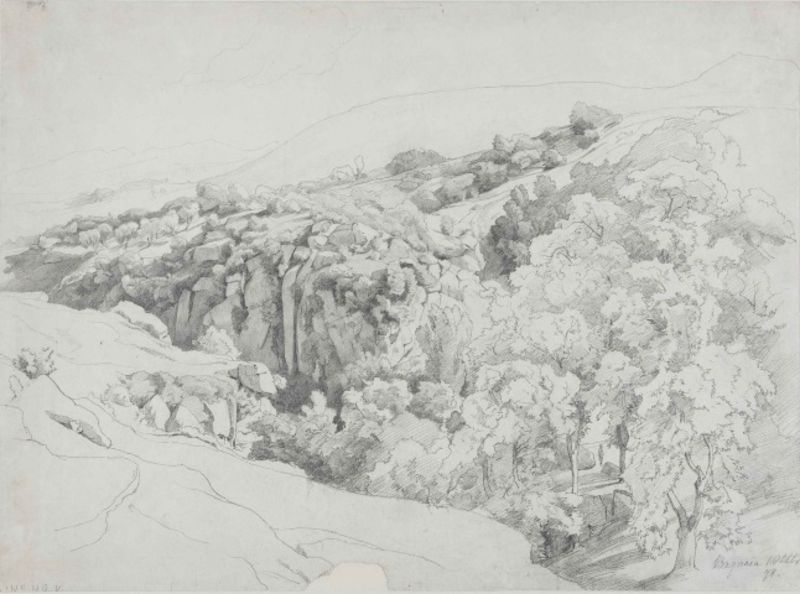
Titel: Landschaft bei Bagnaia
Künstler: Edmund Friedrich Kanoldt
Standort: Karlsruhe
Institution: Staatliche Kunsthalle Karlsruhe
Schlagwörter: baum, berg, blätter, dunkel, felsen, gemälde, gestein, himmel, laub, schatten, wasser, weiß, wolken, aquarell, bäume, fluss, landschaft, äste, grau, hell, licht, raum, schwarz, skizze, zeichnung, ausblick, gras, weg, wiese, malerei, blass, stein, steine, signatur, ast, bach, baumstamm, erde, felder, horizont, hügel, morgen, natur, stamm, weite, brücke, busch, büsche, sträucher, wege, wiesen, boden, land, figur, blatt, tal, wald, wasserfall, aussicht, papier, enge, studie, moderne, abhang, acker, datierung, abstrakt, berge, bergig, fels, gebirge, gipfel, hang, klippen, verlassen, wüst, gelände, grafik, graphik, nebel, tag, monochrom, vegetation, berglandschaft, linien, schlucht, signiert, amerika, friedrich, romantik, stämme, einfach, detail, tiefe, langweilig, fein, baumkronen, klippe, aufsicht, bayern, spaziergang, heiss, rinnsal, linie, kohle, druck, schwarz-weiss, schraffur, gefälle, radierung, schrafur, stich, strich, bleistift, laubbaum, entwurf, sonnig, stift, karg, laubwald, verwandlung, laubbäume, wäldchen, detaill, wildnis, leicht, kluft, plateau, mediterran, kladde, unfertig, zeihnung, canyon, bewuchs, vorzeichnung, graphit, steinbruch, silberstift, caspar, landschat, casper david friedrich, felsformation, skizzenblatt, wasserfälle, bächlein, detaille, landhscft, skladde, ta, naturwald, 78, verwandung, skzizze, sonni, formatiom